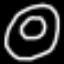
Label: donut